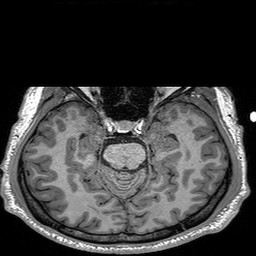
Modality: T1w
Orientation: coronal
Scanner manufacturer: siemens
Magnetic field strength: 3 T
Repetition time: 2.3 s
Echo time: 0.00298 s